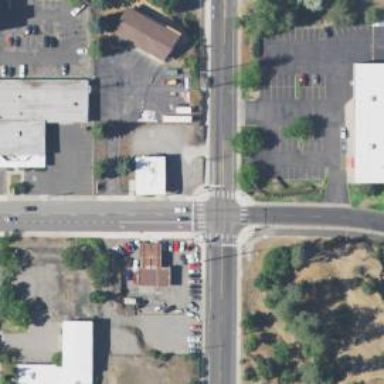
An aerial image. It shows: Crossing with paired lines marking on the road.